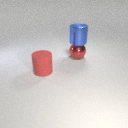
large red metal sphere below large blue metal cylinder